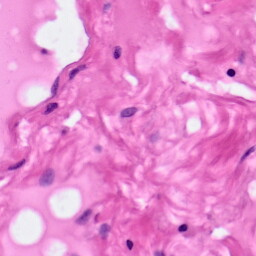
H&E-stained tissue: Pancreatic